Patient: sex M, age 36
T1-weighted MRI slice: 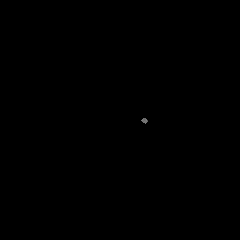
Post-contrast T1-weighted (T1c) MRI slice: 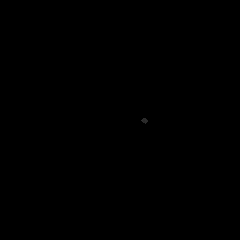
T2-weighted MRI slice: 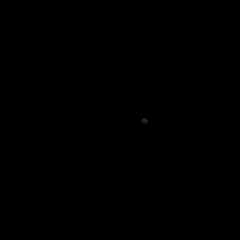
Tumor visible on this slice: no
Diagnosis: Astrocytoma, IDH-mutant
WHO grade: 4